Question: i know that if you define a public property like 'public string name',then you can edit it in the unity3d Inspector
here is what i want, i defined a 'public List<string> Names' property in a script
'''
public class CloudBtree : MonoBehaviour{
public List<string> Names;
//...
}
'''
but turn out to be that i can only edit its size property.the picture below shows what i mean:

how can i add or remove the string using the Inspector? anyway to do this?
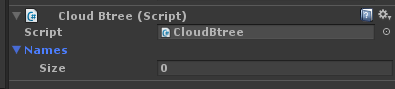
Answer: 1. Change the size of the list in the inspector
2. You should then see fields for entering values for each element (in your case, strings)